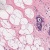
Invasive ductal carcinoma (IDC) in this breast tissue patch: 0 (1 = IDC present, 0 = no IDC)